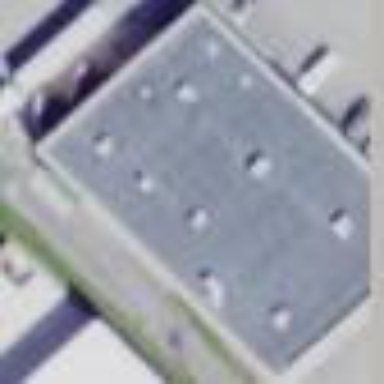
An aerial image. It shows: Building.